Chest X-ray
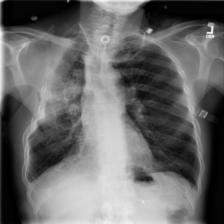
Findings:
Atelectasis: negative
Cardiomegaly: negative
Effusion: negative
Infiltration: negative
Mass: negative
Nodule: negative
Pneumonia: negative
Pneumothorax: negative
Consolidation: negative
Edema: negative
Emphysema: positive
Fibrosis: negative
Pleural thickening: negative
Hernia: negative